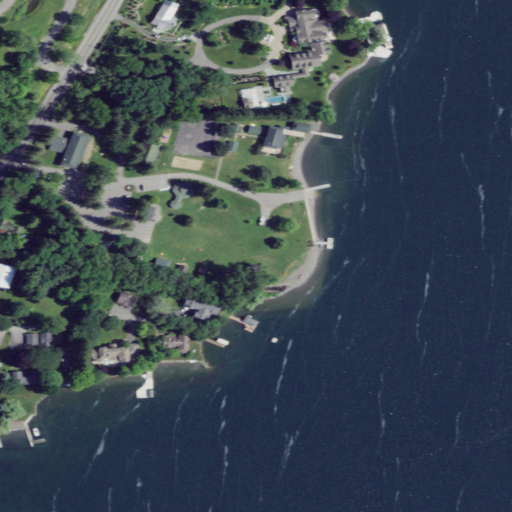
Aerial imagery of cape in New York named Foster Point containing open water, mixed forest, shrub, low intensity development, open development, medium intensity development, pasture, deciduous forest, and barren land